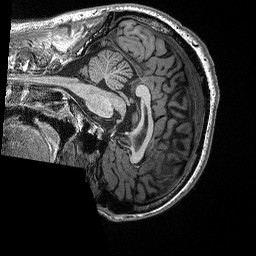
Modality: T1w
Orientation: sagittal
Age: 42
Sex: male
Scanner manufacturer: siemens
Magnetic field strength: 3 T
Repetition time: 2.3 s
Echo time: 0.00298 s